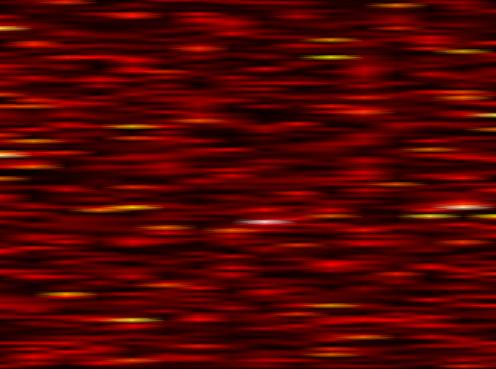
Label: FBMC